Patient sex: M
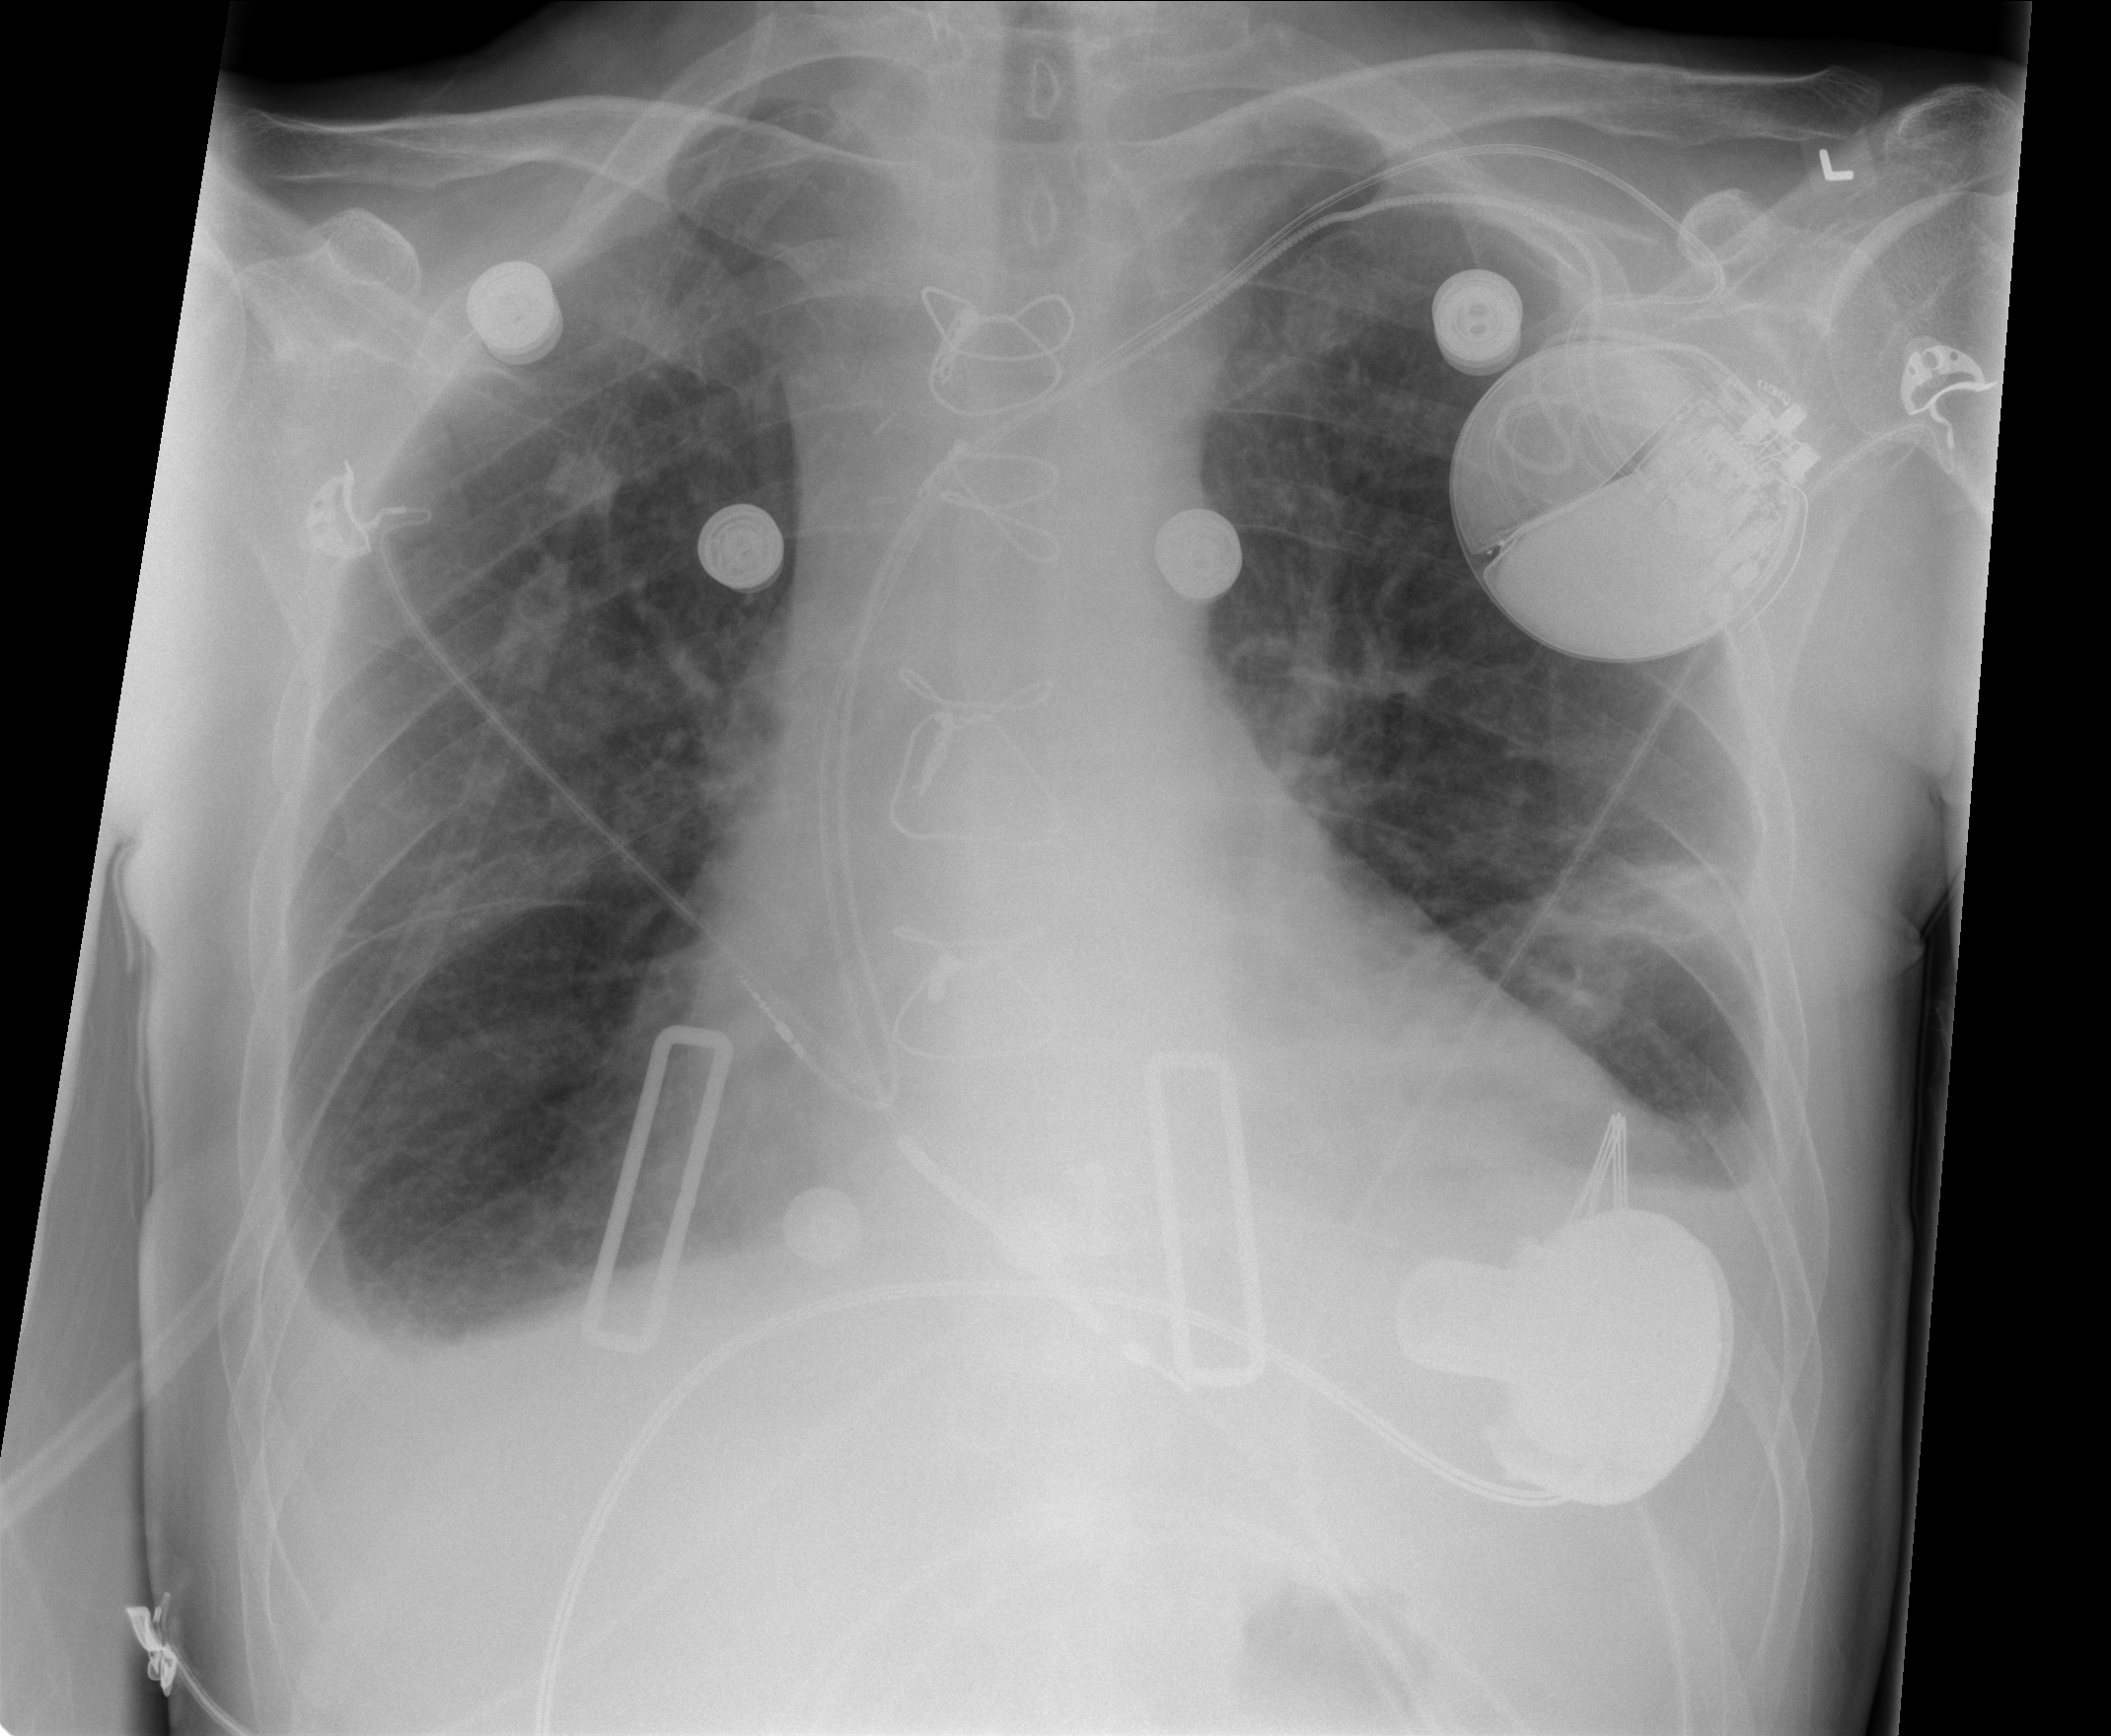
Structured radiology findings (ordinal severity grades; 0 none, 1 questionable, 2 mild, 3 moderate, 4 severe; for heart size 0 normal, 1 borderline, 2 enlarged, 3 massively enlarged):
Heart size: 2
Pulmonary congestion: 2
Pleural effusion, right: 2
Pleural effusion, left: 2
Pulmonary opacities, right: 2
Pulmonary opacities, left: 2
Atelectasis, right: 2
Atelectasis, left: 2